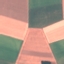
Label: AnnualCrop